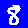
Digit: 8